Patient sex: M
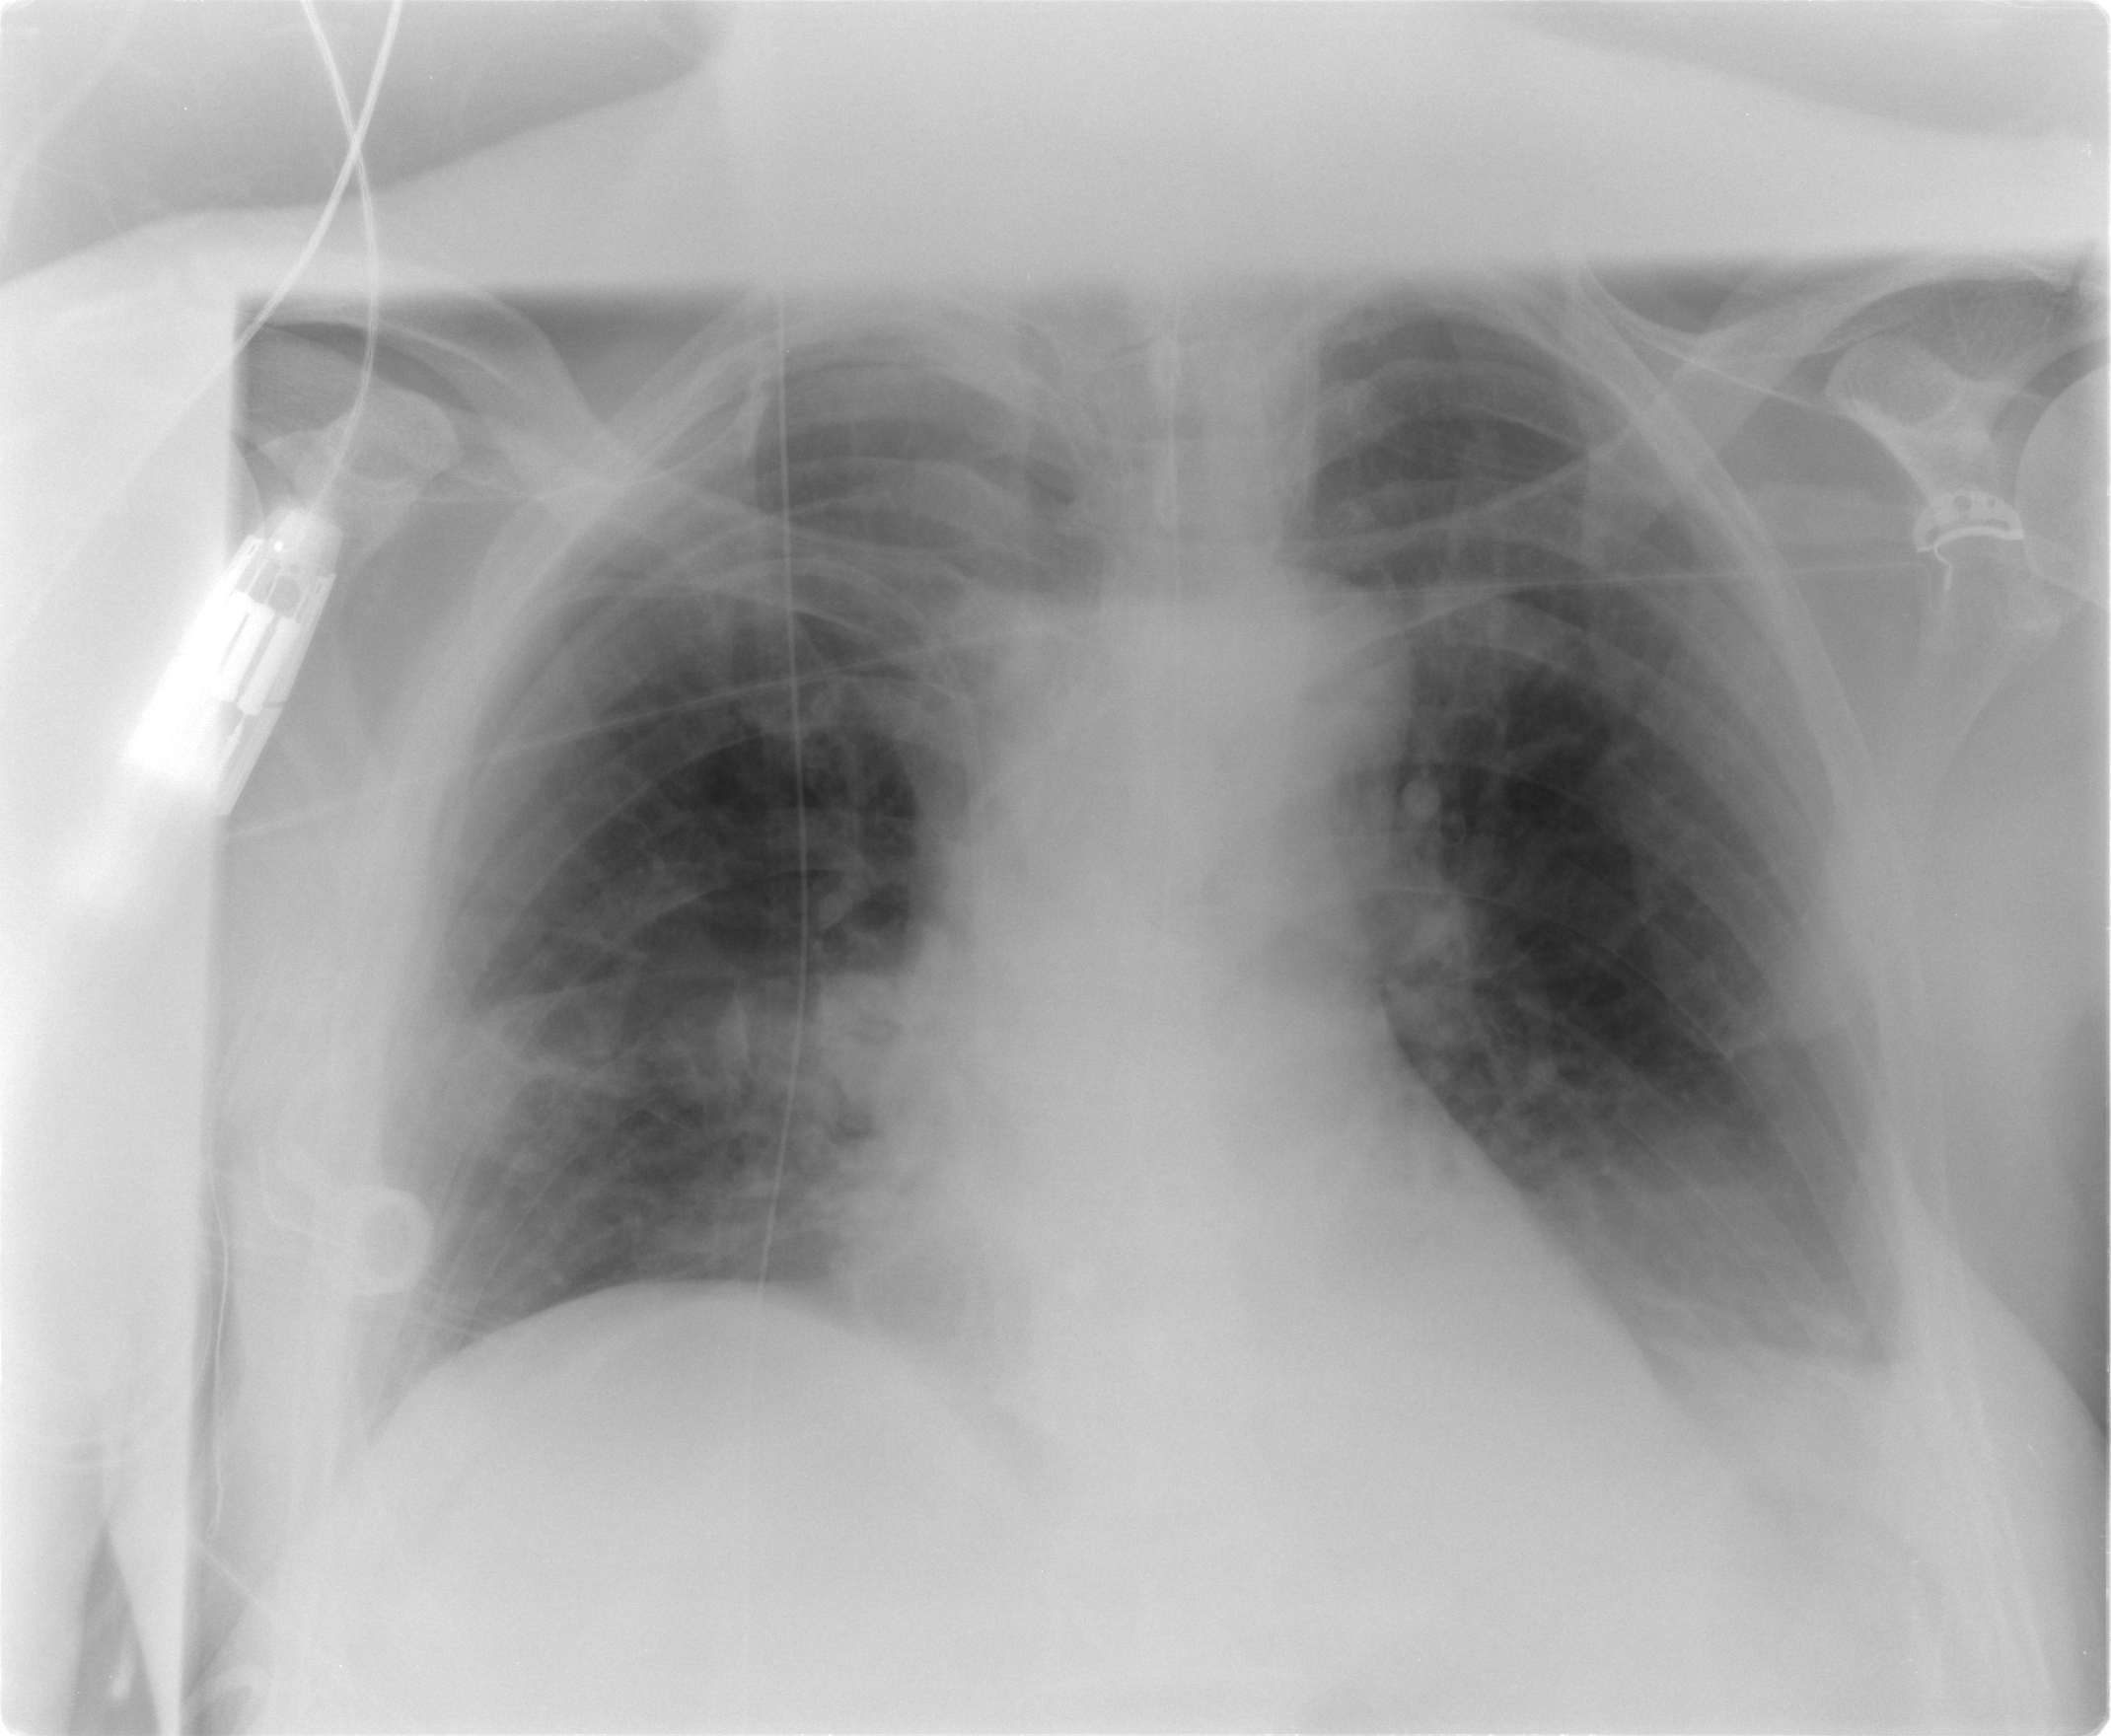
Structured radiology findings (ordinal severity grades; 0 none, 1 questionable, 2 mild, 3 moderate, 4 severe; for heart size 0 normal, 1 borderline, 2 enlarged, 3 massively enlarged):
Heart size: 0
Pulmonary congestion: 0
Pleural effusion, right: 0
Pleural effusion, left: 1
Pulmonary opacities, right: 0
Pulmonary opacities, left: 0
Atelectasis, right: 1
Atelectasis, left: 1